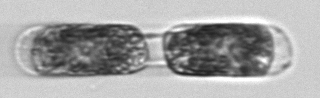
Label: Hemiaulus